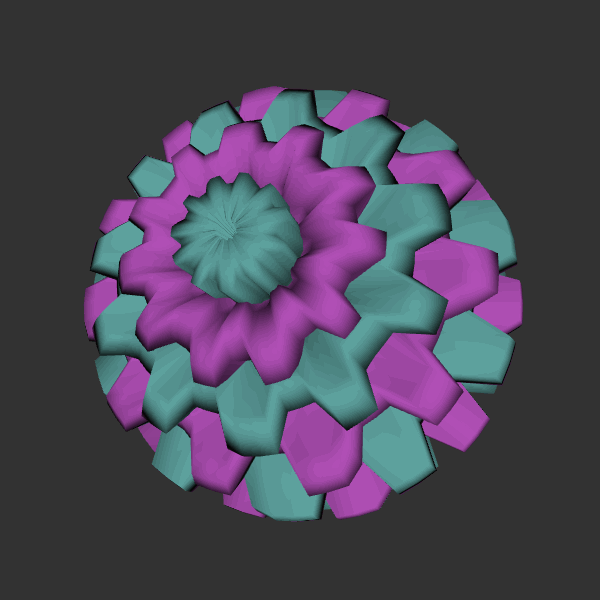
Background: dark